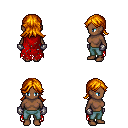
a pixel art fantasy rpg character, female body template, human, dark skin, red tattered cape, teal pants, dark blonde loose hair, metal gloves, four views (front, back, left, right), 2x2 character sprite sheet, small pixel art, hard edges, no anti-aliasing